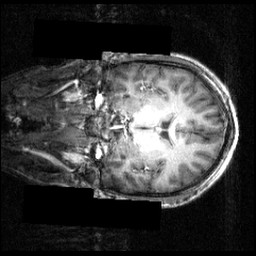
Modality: T1w
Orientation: coronal
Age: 21
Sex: male
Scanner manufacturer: siemens
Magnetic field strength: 3.951 T
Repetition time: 1.5 s
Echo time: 0.00335 s